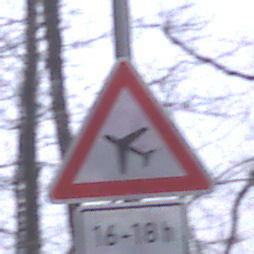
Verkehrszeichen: FlugbetriebRechts
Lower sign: ZeitangabenOhneBeschraenkungAufWochentage1
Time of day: Midday
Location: Outdoor (Nature)
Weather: Overcast
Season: Autumn
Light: Natural